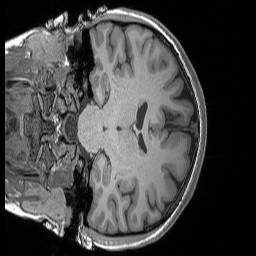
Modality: T1w
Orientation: coronal
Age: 21
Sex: female
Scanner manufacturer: siemens
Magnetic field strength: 3 T
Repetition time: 1.9 s
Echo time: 0.00302 s